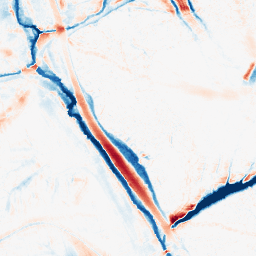
Category: morphological
Decomposition family: morphological_ellipse
Decomposition parameters: operation: average
width: 20
height: 30
Upsampling method: bspline
Upsampling parameters: scale: 4
Upsampling scale: 4